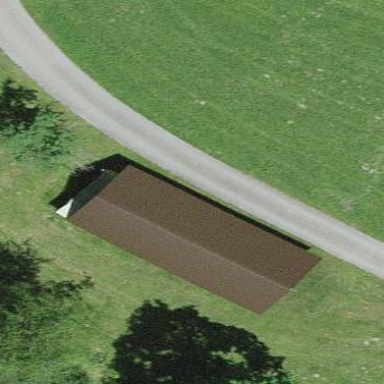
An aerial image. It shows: Rural barn.